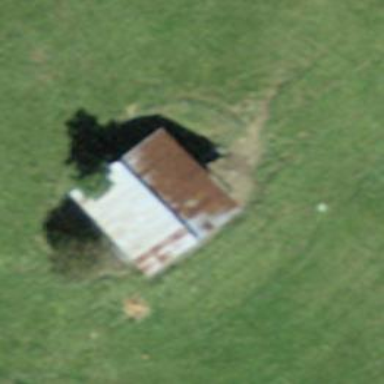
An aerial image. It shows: Rural barn.